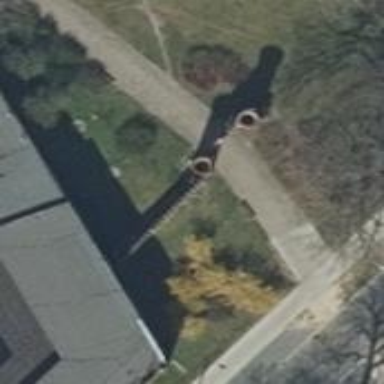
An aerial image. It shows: Covered footway tunnel.